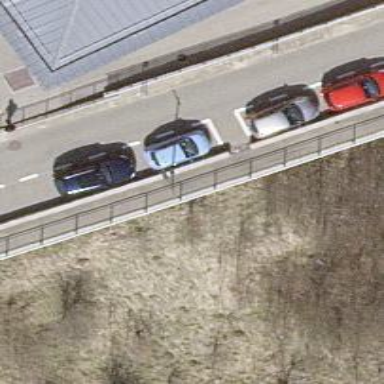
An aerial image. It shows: Street-side parking area.